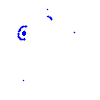
Particle: electron